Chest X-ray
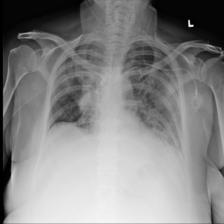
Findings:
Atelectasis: negative
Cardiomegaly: negative
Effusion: negative
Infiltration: positive
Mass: negative
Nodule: negative
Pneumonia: negative
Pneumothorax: negative
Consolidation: negative
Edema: negative
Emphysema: negative
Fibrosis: negative
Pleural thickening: negative
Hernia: negative